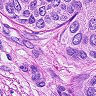
Metastatic tissue present: yes